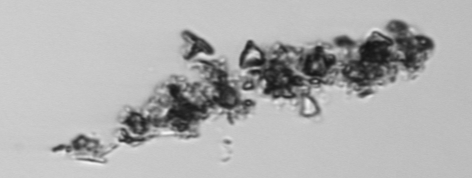
Label: Thalassiosira_TAG_external_detritus